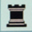
Piece: bR